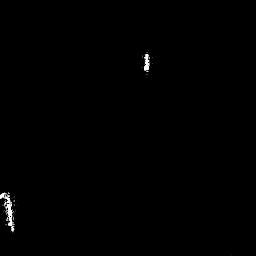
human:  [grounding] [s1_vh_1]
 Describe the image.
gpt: In the satellite image, there is  <ref>1 medium ship </ref> <box>[[0, 73, 6, 88, 0]]</box> located at bottom left,  <ref>1 small ship </ref> <box>[[55, 17, 59, 28, 0]]</box> located at top.